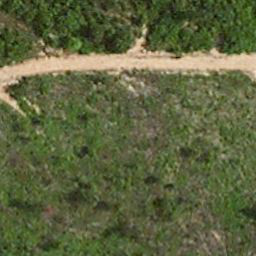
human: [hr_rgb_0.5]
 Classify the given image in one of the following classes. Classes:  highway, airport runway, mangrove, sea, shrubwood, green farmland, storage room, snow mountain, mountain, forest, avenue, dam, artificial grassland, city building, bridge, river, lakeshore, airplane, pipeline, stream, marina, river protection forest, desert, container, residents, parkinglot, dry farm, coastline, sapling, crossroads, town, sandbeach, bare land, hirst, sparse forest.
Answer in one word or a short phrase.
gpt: avenue